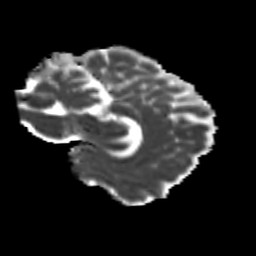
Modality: MD
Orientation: sagittal
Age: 26
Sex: female
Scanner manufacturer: siemens
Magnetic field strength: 3 T
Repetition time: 3.5 s
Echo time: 0.104 s